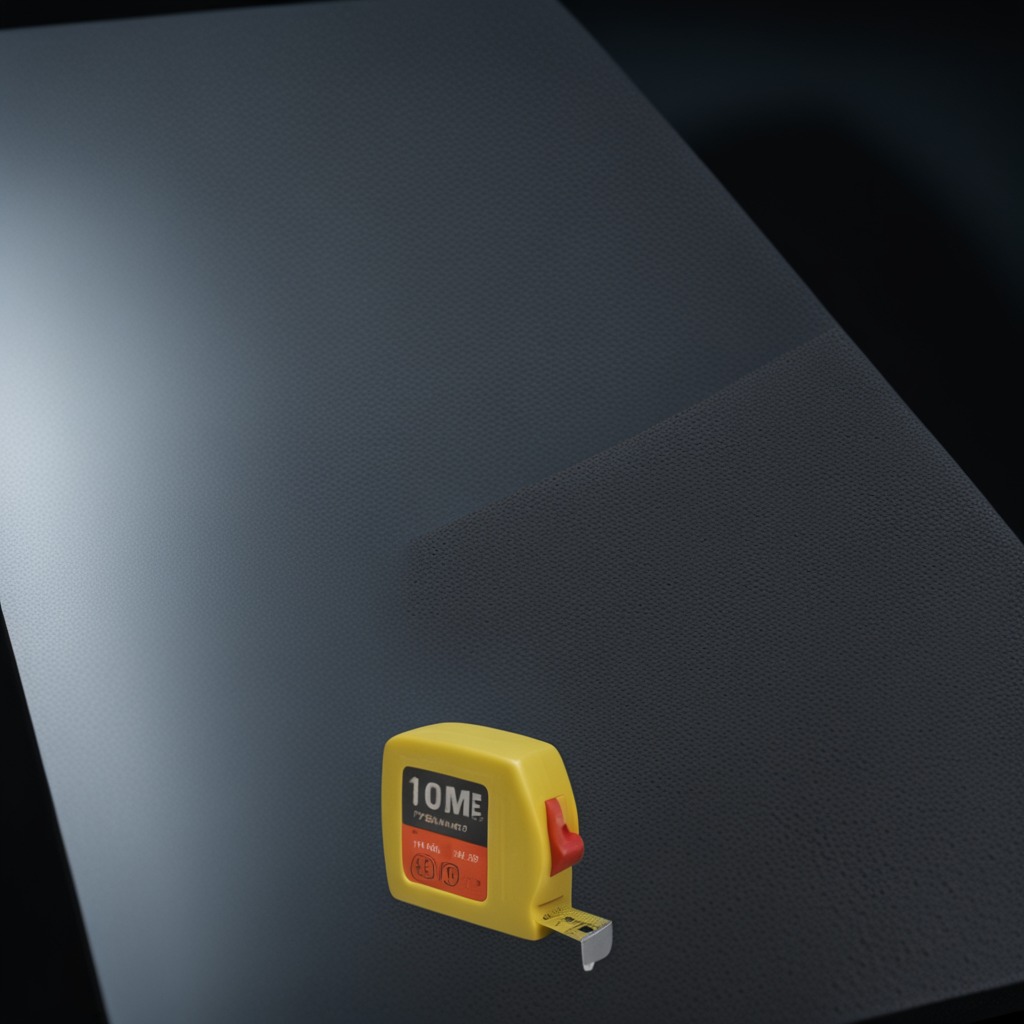
A measuring tape is lying on the clean granite table inside a workshop at night dim ambient light soft shadows worn but